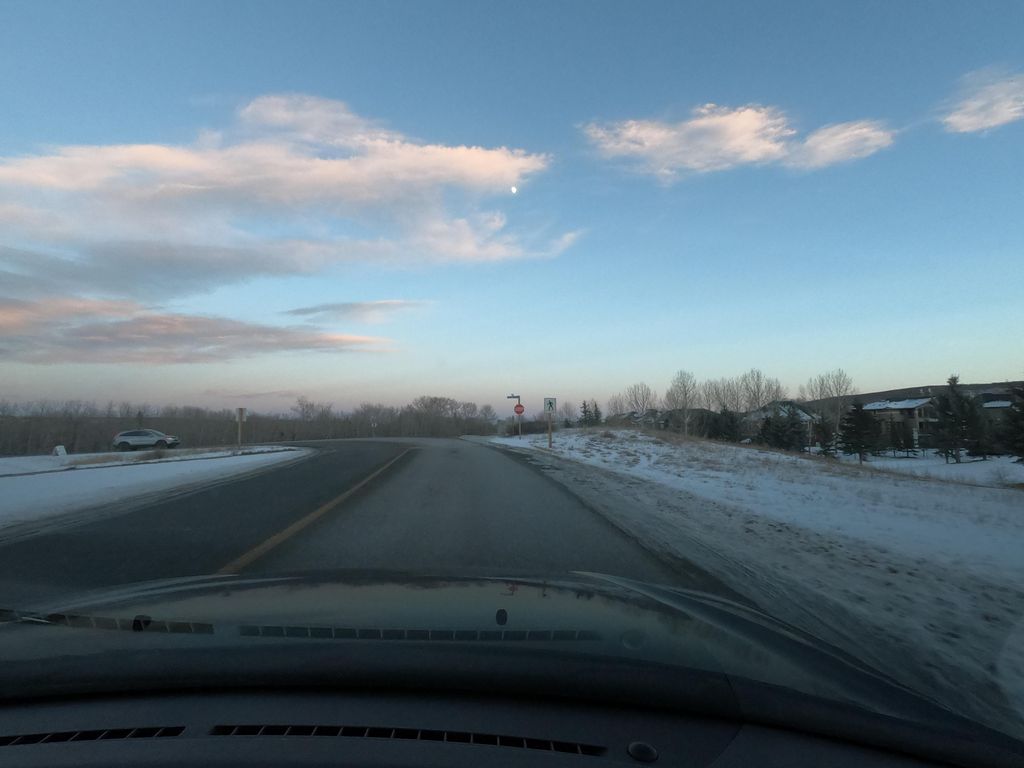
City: calgary